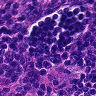
Metastatic tissue present: yes